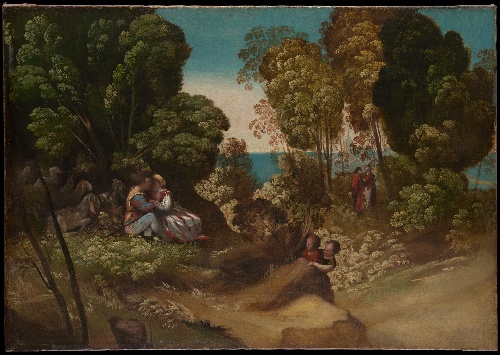
Title: The Three Ages of Humans
Artist: Dosso Dossi (Giovanni de Lutero)
Artist bio: Italian, Tramuschio ca. 1486–1541/42 Ferrara
Object type: Painting
Classification: Paintings
Medium: Oil on canvas
Dimensions: 30 1/2 x 44 in. (77.5 x 111.8 cm)
Department: European Paintings
Credit line: Maria DeWitt Jesup Fund, 1926
Accession year: 1926
Repository: Metropolitan Museum of Art, New York, NY
Tags: Boys|Couples|Men|Women|Sheep